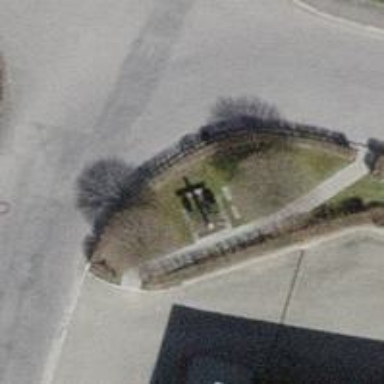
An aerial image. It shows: Historic wayside cross.